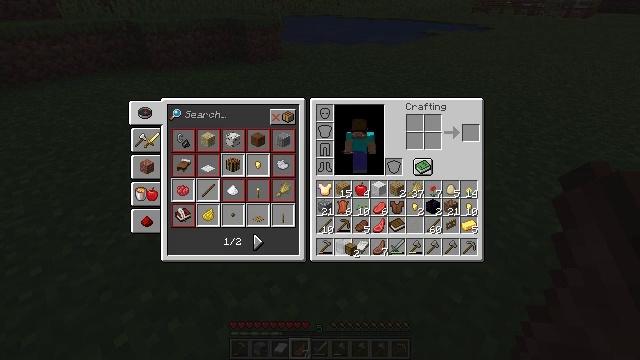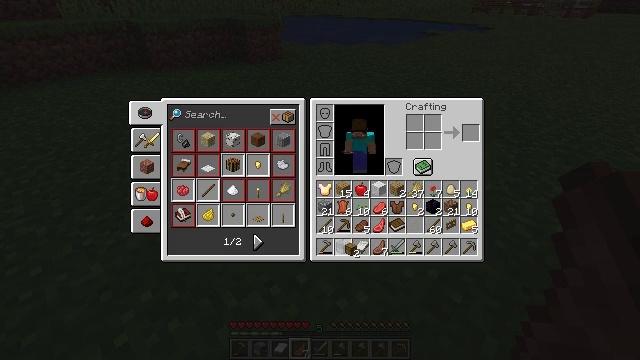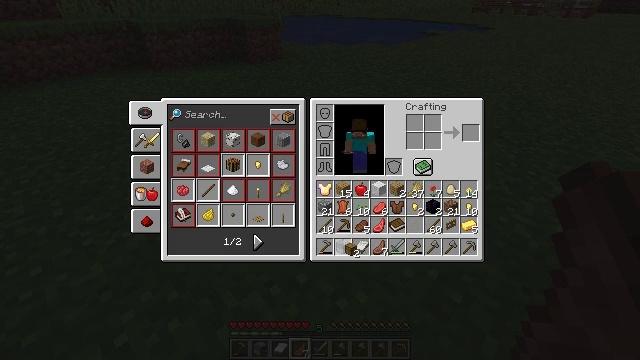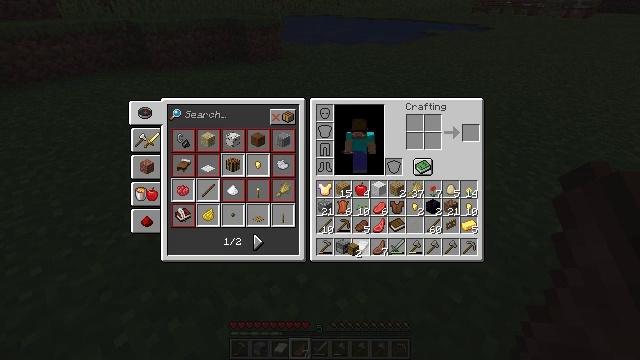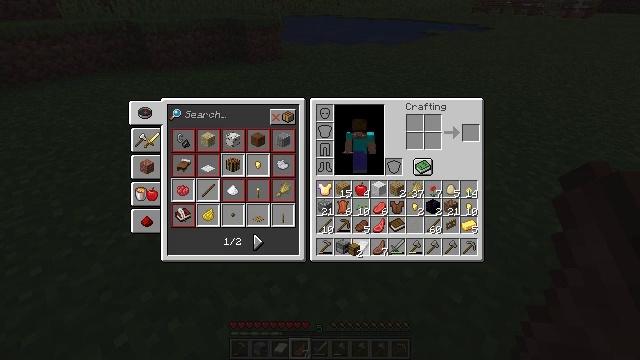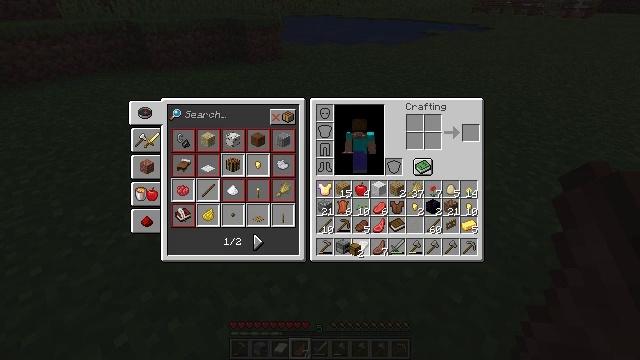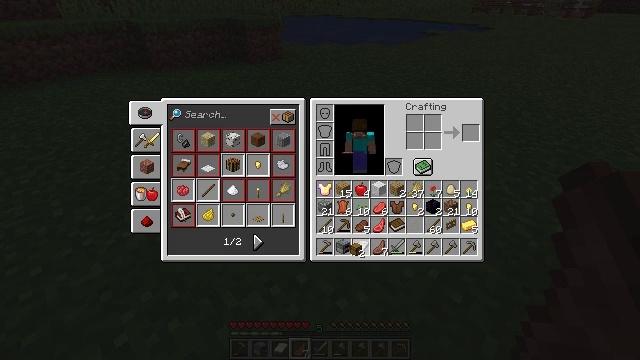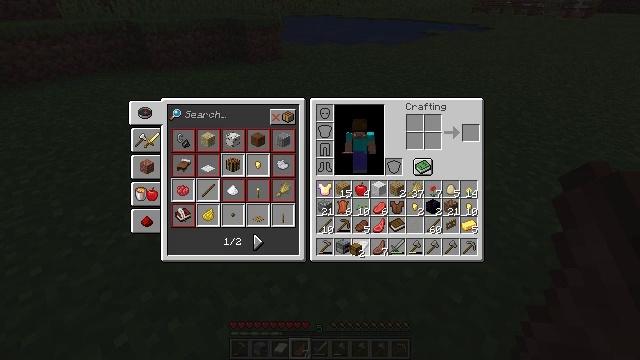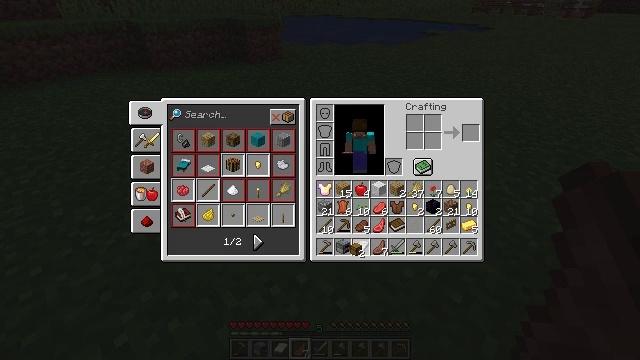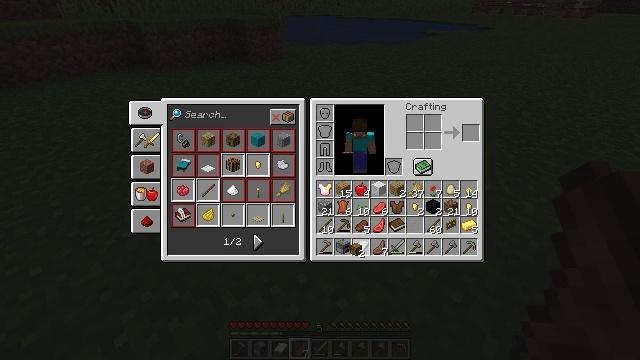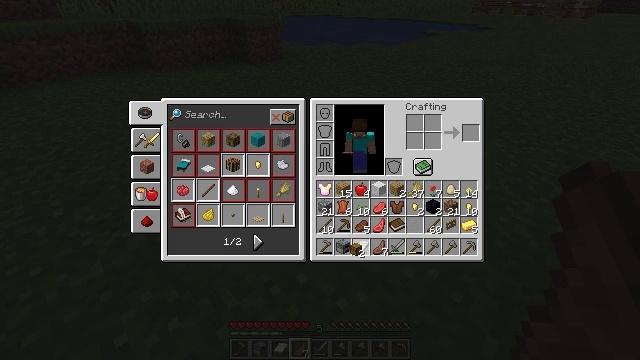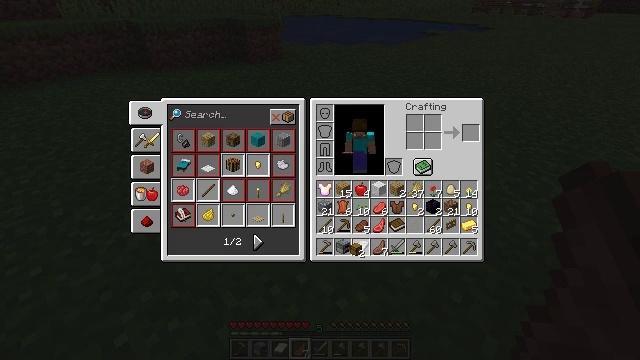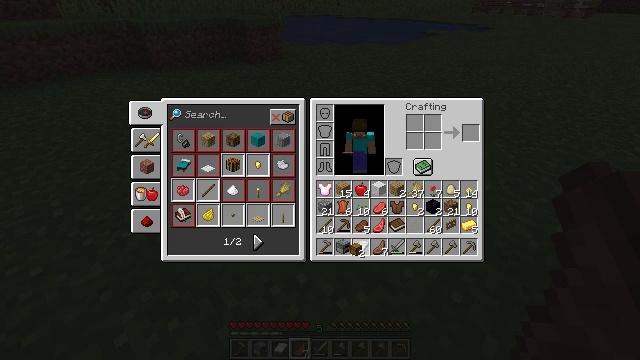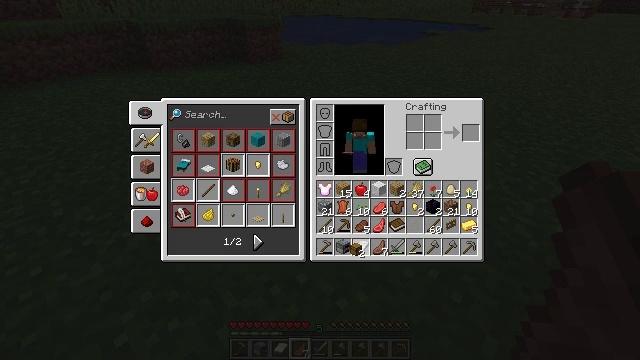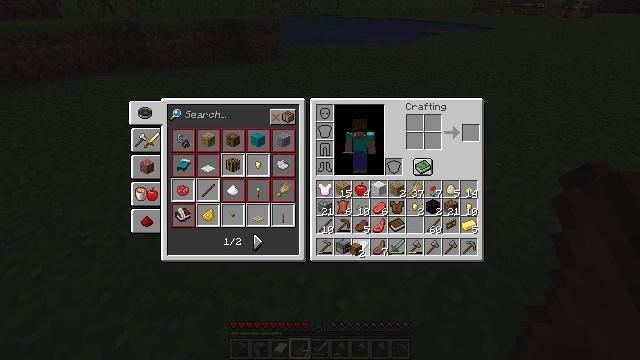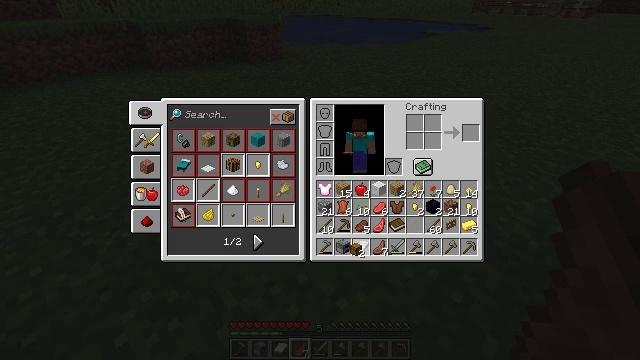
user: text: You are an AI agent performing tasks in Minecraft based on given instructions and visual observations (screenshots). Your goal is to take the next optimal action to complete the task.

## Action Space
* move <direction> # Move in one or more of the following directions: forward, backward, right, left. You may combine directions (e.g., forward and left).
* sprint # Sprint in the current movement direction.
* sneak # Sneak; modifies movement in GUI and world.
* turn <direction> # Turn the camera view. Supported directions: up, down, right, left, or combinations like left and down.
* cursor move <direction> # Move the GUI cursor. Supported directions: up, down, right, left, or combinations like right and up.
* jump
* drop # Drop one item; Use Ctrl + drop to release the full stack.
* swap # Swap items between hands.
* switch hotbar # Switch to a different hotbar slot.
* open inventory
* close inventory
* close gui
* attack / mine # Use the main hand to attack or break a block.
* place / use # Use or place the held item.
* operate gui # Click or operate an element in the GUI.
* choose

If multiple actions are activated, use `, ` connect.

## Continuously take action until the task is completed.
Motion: motion action
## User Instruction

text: Drop a white bed.
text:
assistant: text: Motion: no_op
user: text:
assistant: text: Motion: no_op
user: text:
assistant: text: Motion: no_op
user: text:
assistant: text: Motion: no_op
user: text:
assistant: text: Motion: no_op
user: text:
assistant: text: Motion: no_op
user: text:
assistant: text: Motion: no_op
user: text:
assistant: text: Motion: no_op
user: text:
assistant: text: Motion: no_op
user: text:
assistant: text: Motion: no_op
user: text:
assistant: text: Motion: no_op
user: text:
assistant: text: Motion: no_op
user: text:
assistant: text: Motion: no_op
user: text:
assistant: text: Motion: no_op
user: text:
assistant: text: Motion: no_op
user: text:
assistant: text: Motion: no_op
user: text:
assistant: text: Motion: no_op
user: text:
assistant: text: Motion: no_op
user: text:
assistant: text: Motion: no_op
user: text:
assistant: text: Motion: no_op
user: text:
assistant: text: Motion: no_op
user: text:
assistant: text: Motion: no_op
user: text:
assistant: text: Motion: no_op
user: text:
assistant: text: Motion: no_op
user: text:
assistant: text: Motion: no_op
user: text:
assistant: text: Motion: no_op
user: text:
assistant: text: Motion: no_op
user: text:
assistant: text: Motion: no_op
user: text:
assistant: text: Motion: no_op
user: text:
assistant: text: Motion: operate gui